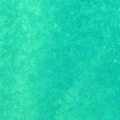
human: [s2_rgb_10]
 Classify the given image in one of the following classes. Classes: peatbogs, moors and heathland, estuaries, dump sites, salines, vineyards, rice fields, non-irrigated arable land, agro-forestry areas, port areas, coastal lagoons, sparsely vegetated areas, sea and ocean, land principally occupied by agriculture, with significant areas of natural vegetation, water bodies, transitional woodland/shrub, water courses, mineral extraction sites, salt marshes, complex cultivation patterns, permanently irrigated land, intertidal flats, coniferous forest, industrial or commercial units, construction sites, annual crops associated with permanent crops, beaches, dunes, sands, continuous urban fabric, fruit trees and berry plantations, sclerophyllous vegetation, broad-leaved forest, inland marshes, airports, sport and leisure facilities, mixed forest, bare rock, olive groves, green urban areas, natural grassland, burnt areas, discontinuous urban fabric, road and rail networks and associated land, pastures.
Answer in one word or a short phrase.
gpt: sea and ocean